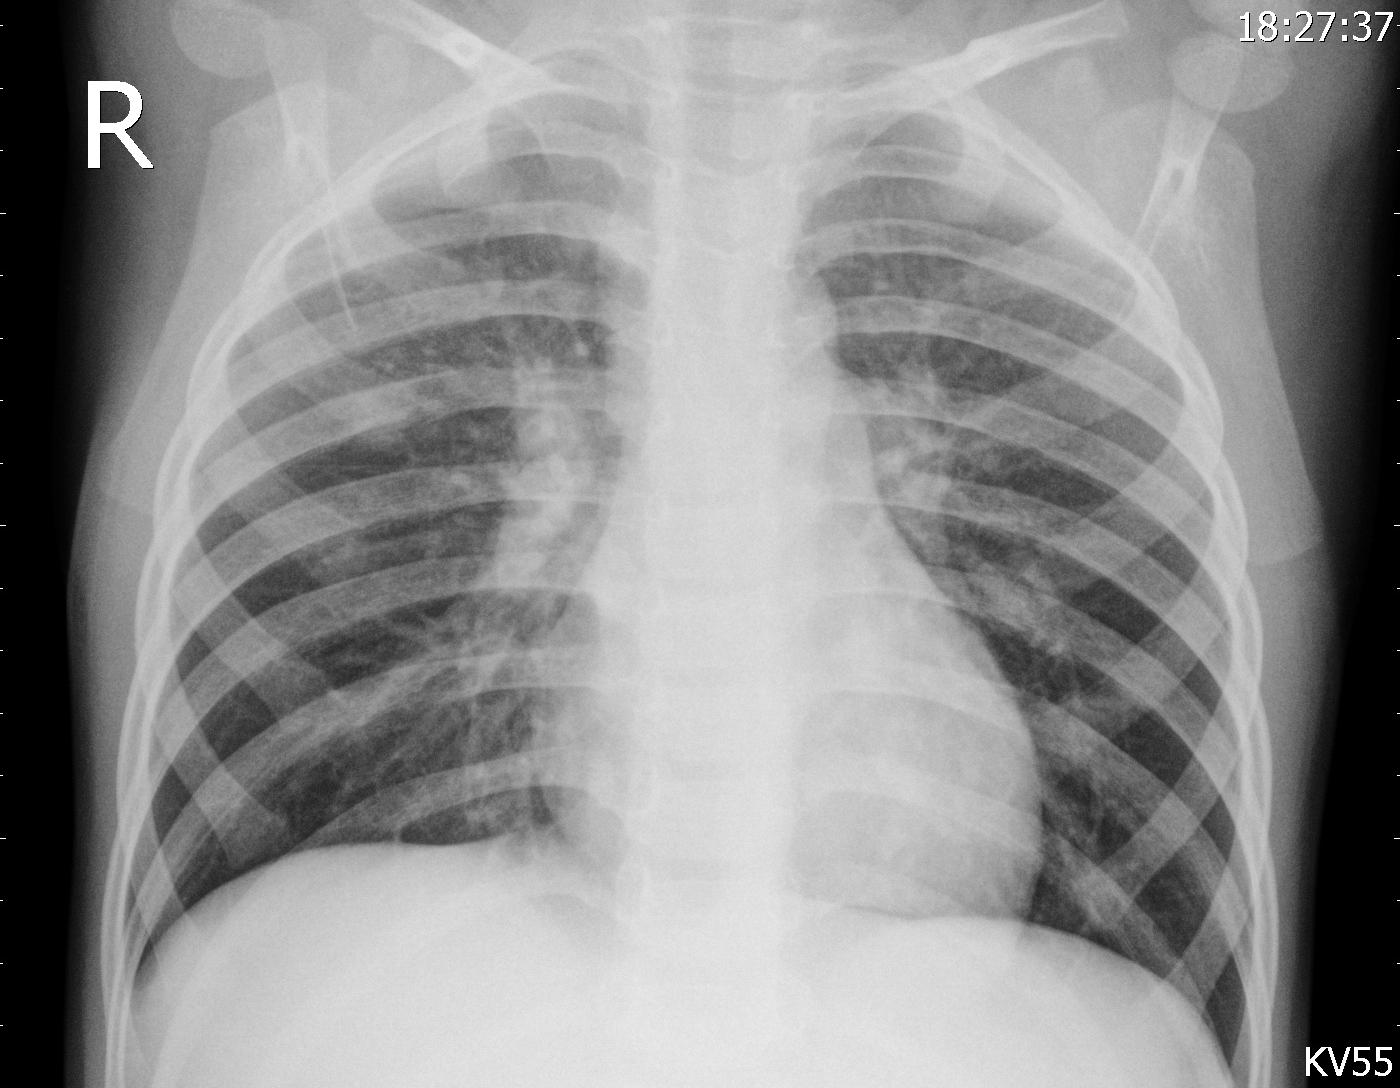
Diagnosis: PNEUMONIA